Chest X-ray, PA view. Patient: 47 years old, sex M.
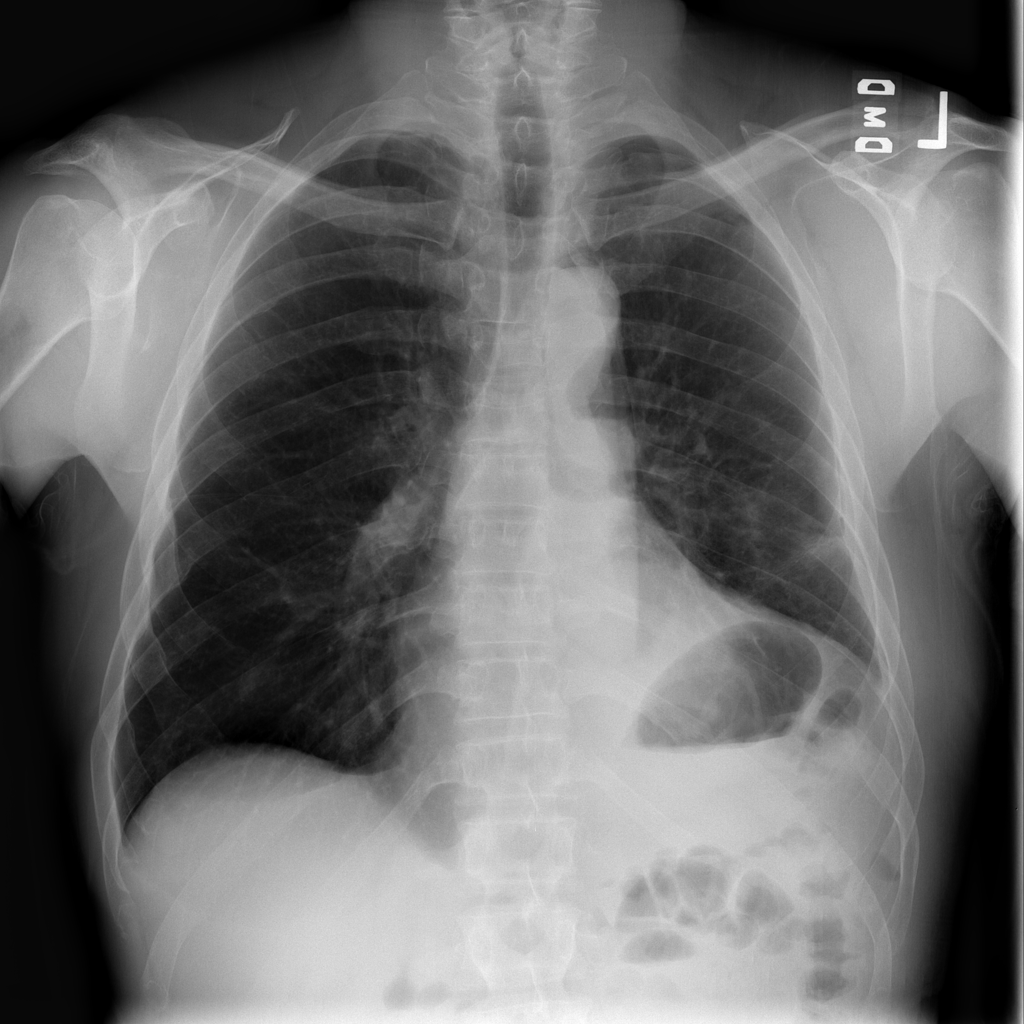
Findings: Pneumothorax